【题型】解答题　【知识点】解析几何　【难度】easy
已知点 $F$ 是抛物线 $C: y^2 = 2px (p > 0)$ 的焦点，纵坐标为 $2$ 的点 $N$ 在 $C$ 上，以 $F$ 为圆心、$NF$ 为半径的圆交 $y$ 轴于 $D, E$， $|DE| = 2\sqrt{3}$.

(1) 求抛物线 $C$ 的方程；

(2) 过 $(-1, 0)$ 作直线 $l$ 与抛物线 $C$ 交于 $A, B$，求 $k_{NA} + k_{NB}$ 的值.
【解答】
【答案】 (1) $y^2 = 4x$；

(2) 2.

【分析】 (1) 根据抛物线方程求出焦点坐标，再利用点 $N$ 在抛物线上得到 $N$ 点横坐标与 $p$ 的关系，最后根据圆的性质求出 $p$ 的值即可；

(2) 设出直线方程，与抛物线方程联立，得到关于 $y$ 的一元二次方程，利用韦达定理得到 $y_1 + y_2, y_1y_2$ 的值，最后利用斜率公式求出 $k_{NA} + k_{NB}$ 即可.

【详解】 (1) 设圆的半径为 $r$，以 $F$ 为圆心、$NF$ 为半径的圆交 $y$ 轴于 $D, E$，点 $F$ 在 $x$ 轴上，$O$ 为原点，

所以 $OF \perp DE$，

$FD = r, \ OD = OE = \frac{DE}{2} = \sqrt{3}$.

点 $F$ 坐标为 $\left(\frac{p}{2}, 0\right)$，所以 $OF = \frac{p}{2}$.

设 $N$ 点坐标为 $(n, 2)$，则 $4 = 2pn$，所以 $n = \frac{2}{p}$.

所以 $DF = \sqrt{OD^2 + OF^2} = \sqrt{(\sqrt{3})^2 + \left(\frac{p}{2}\right)^2} = r = NF = \sqrt{\left(\frac{2}{p} - \frac{p}{2}\right)^2 + (2 - 0)^2}$，

即 $(\sqrt{3})^2 + \left(\frac{p}{2}\right)^2 = \left(\frac{2}{p} - \frac{p}{2}\right)^2 + 2^2$，

解得 $p = 2$，

所以抛物线 $C$ 的方程为：$y^2 = 4x$.

(2) 由 (1) 知 $N(1, 2)$.

设直线 $l$ 的方程为 $x = my - 1, A(x_1, y_1), B(x_2, y_2)$.

代入抛物线方程 $y^2 = 4x$，整理得 $y^2 - 4my + 4 = 0$，

$\Delta = (-4m)^2 - 4 \times 1 \times 4 = 16m^2 - 16 > 0$，所以 $m^2 > 1$.

所以 $y_1 + y_2 = 4m, \ y_1y_2 = 4$.

$k_{NA} + k_{NB} = \frac{y_1 - 2}{x_1 - 1} + \frac{y_2 - 2}{x_2 - 1} = \frac{y_1 - 2}{my_1 - 1 - 1} + \frac{y_2 - 2}{my_2 - 1 - 1}$

$= \frac{(y_1 - 2)(my_2 - 2) + (y_2 - 2)(my_1 - 2)}{(my_1 - 2)(my_2 - 2)}$

$= \frac{2my_1y_2 - 2(1 + m)(y_1 + y_2) + 8}{m^2y_1y_2 - 2m(y_1 + y_2) + 4} = \frac{2m \times 4 - 2(1 + m) \times 4m + 8}{m^2 \times 4 - 2m \times 4m + 4} = 2$.

所以 $k_{NA} + k_{NB}$ 的值为 2.

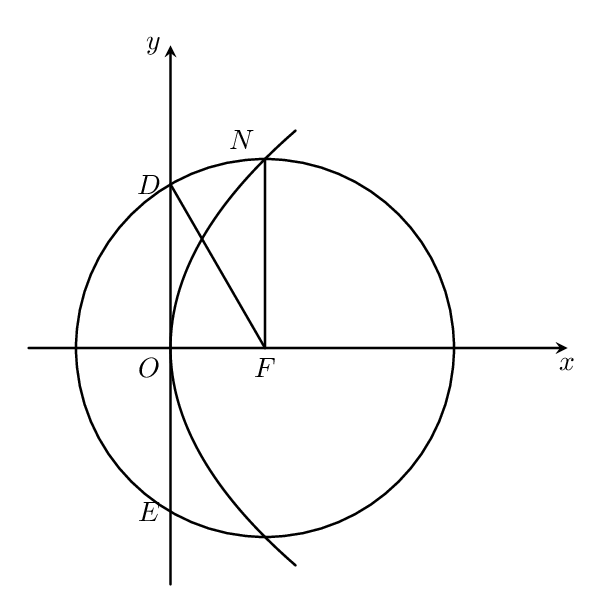
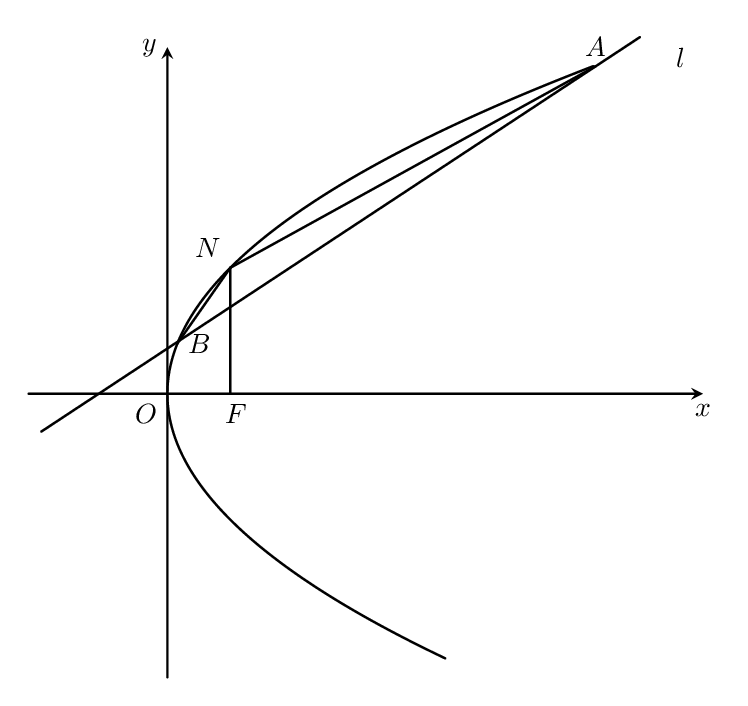